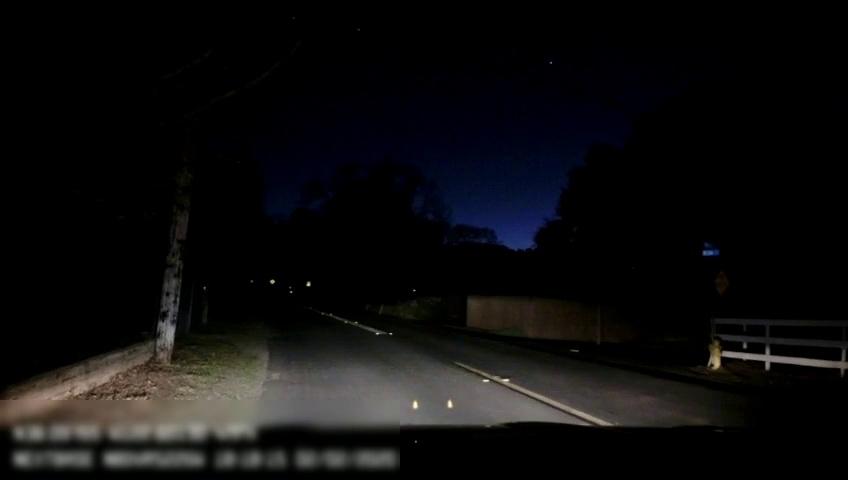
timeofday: Night
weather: Other
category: Drivable Space
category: Lanes | Current Lane
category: Traffic | Signs